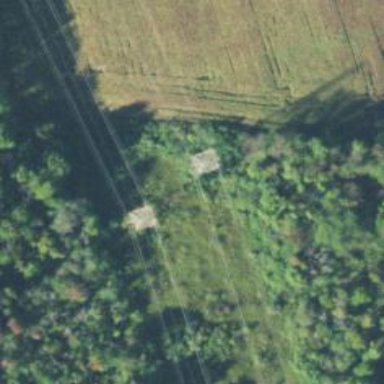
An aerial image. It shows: Lattice structure tower used for power transmission.